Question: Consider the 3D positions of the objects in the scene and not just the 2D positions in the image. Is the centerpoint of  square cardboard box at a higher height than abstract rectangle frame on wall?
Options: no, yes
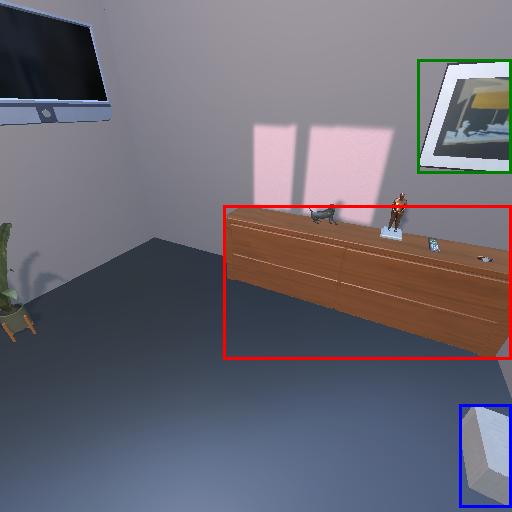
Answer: no